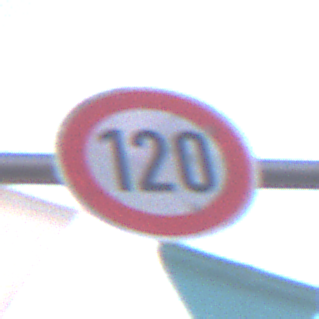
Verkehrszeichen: Geschwindigkeit120
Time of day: MorningAfternoon
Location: Outdoor (Special)
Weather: PartlyCloudy
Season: NotSpecified
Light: Natural